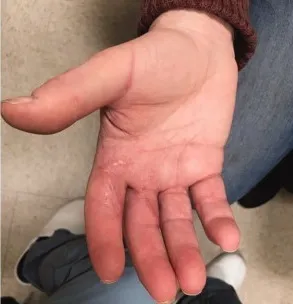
(a,b) Evidence of healed digital ulcerations at 3-month follow-up.
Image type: medical_photograph (skin_photograph)